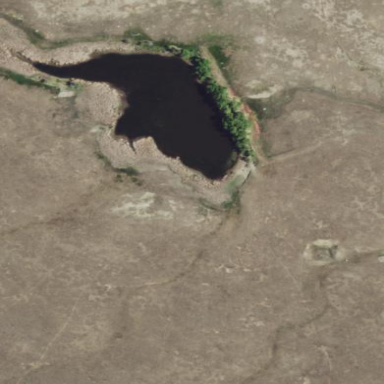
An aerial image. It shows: Reservoir.